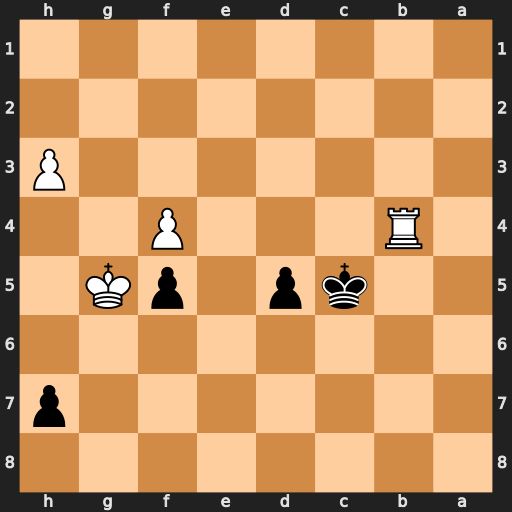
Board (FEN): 8/7p/8/2kp1pK1/1R3P2/7P/8/8
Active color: b
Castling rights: -
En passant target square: -
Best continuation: Kxb4 Kxf5 d4 Ke4 Kc4